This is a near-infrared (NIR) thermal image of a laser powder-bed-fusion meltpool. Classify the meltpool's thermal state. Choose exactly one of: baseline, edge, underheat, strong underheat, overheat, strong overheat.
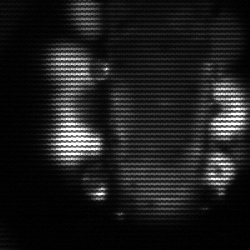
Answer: strong underheat